【题型】证明题　【知识点】平面几何　【难度】easy
如图，在 $\triangle ABC$ 中，$AC > AB$，点 $D$ 在 $AC$ 边上（点 $D$ 不与 $A$、$C$ 重合）。若再增加一个条件能使 $\triangle ABD \sim \triangle ACB$，则这个条件是 \_\_\_\_\_\_；结合你所添加的条件，证明 $\triangle ABD \sim \triangle ACB$。

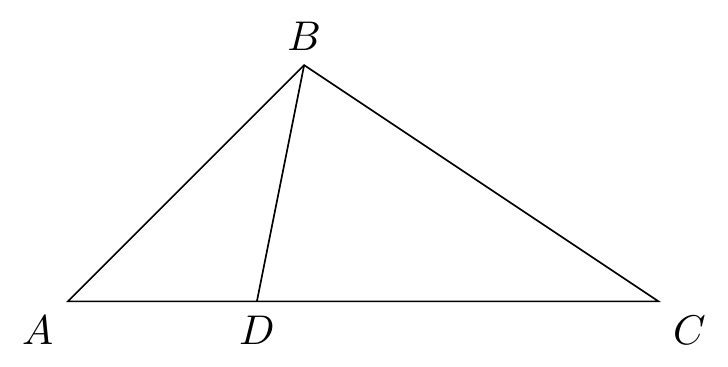
【解答】
解：$\angle ABD = \angle ACB$（答案不唯一）

证明：在 $\triangle ABD$ 和 $\triangle ACB$ 中，

$\begin{cases}
\angle A = \angle A \\
\angle ABD = \angle ACB
\end{cases}$

$\therefore \triangle ABD \sim \triangle ACB$。（有两角对应相等的两个三角形相似）